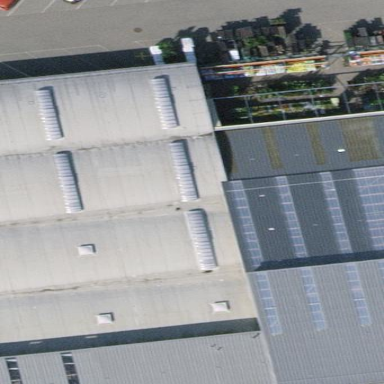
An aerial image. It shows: Supermarket building.